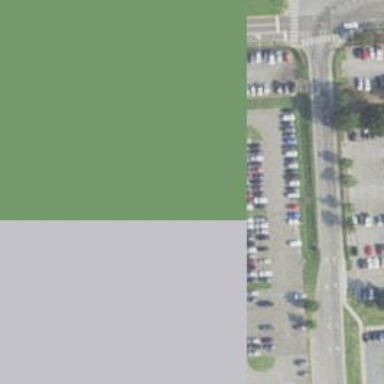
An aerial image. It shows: Parking area with surface.